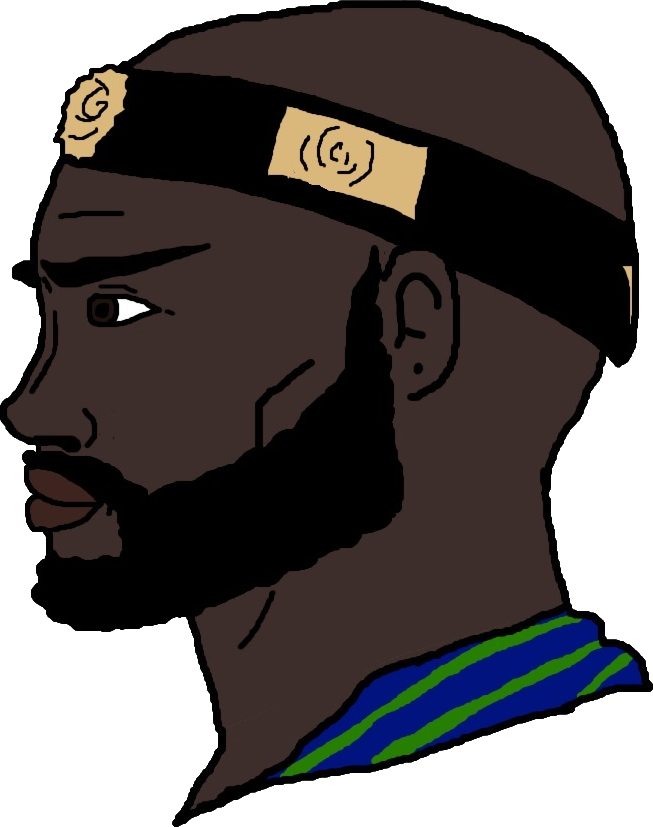
Label: 4_Yes_Chad